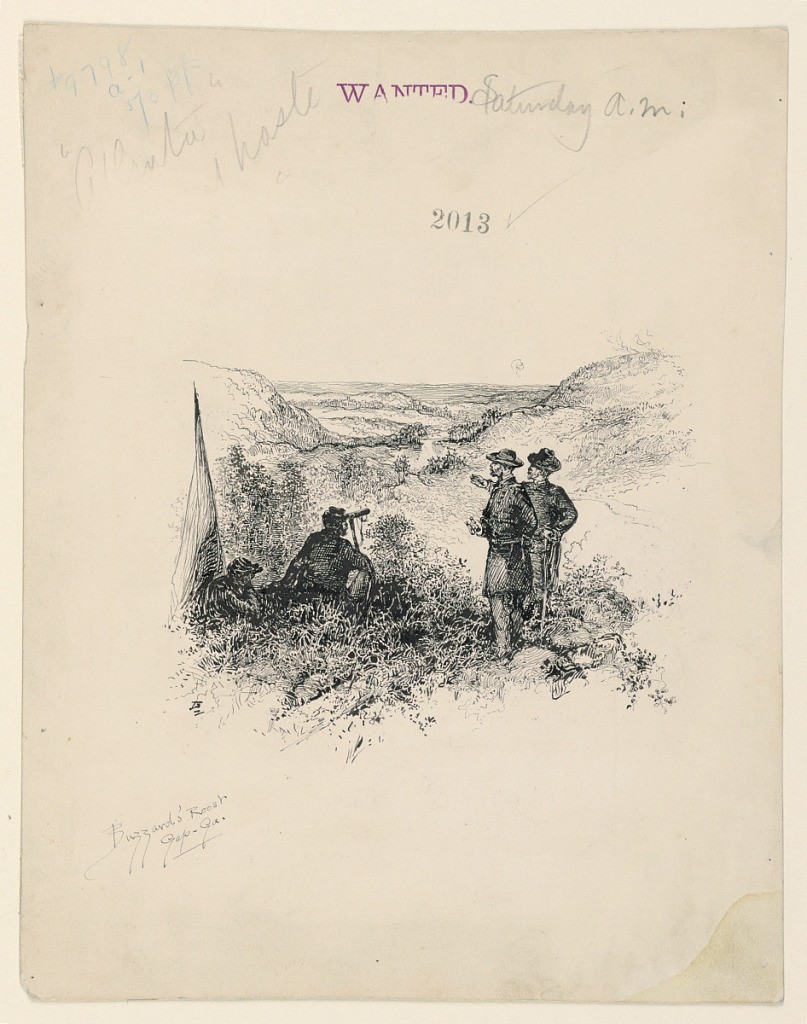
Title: Buzzard's Roost Gap-Ga
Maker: Theodore Russell Davis, American, 1840 - 1894
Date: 1887
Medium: Pen and ink on board
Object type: Drawing
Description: Four men in uniform in the foreground, occupying a high point. One is seated, with his back to the spectator, looking in the Gap through field glasses.